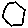
Label: hexagon